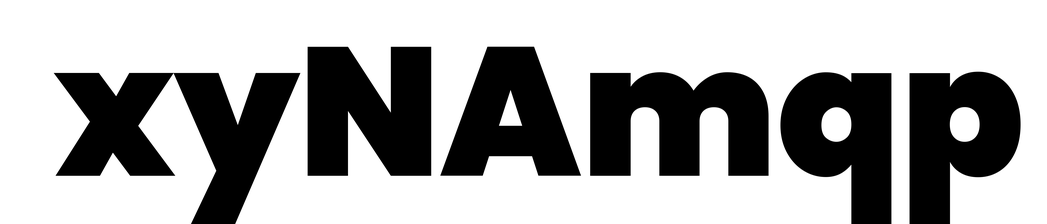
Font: Poppins-Black